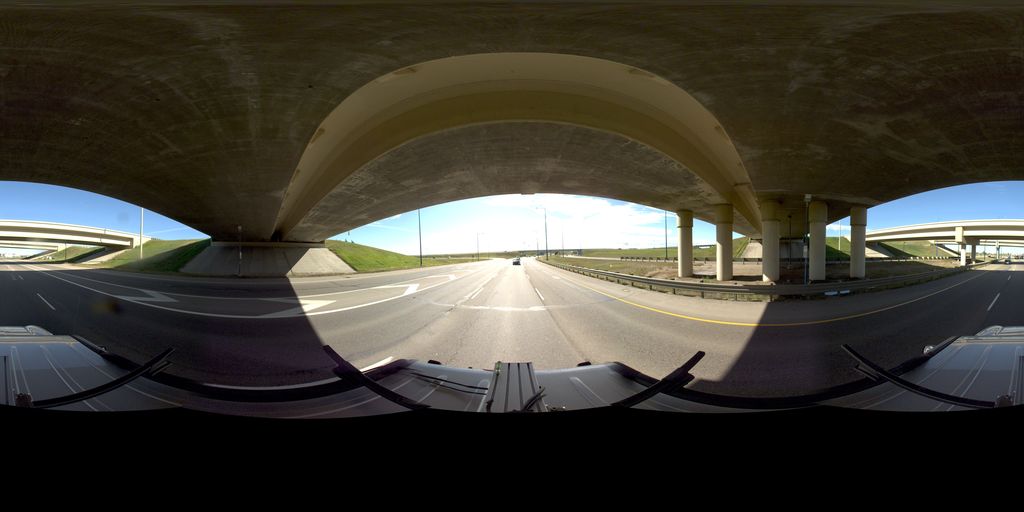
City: edmonton